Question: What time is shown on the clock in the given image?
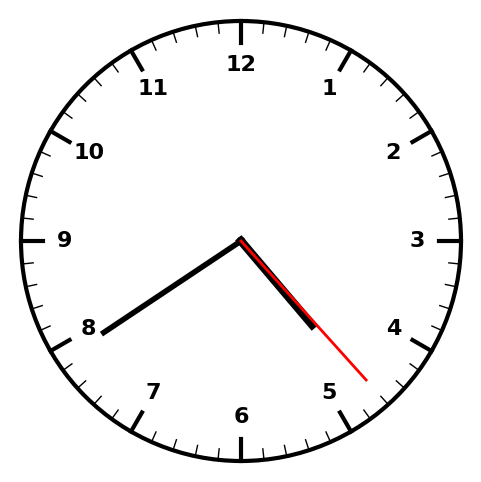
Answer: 04:39:23